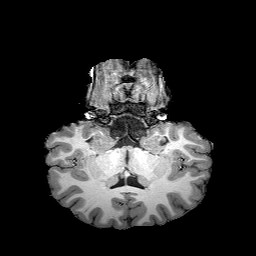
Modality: T1w
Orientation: sagittal
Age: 16
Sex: male
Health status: healthy